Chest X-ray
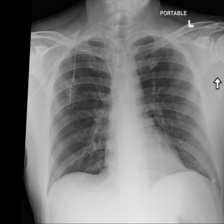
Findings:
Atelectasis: negative
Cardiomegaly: negative
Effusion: negative
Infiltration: negative
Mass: negative
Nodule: negative
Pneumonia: negative
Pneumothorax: negative
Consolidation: negative
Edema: negative
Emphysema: negative
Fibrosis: negative
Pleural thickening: negative
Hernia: negative